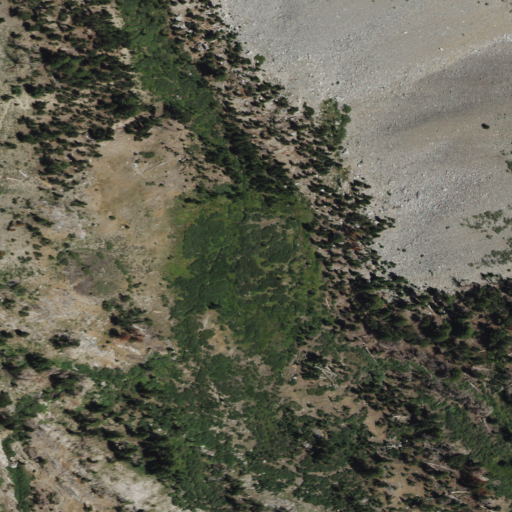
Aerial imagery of plain(s) in California named Spooky Meadow containing shrub, evergreen forest, barren land, and woody wetlands